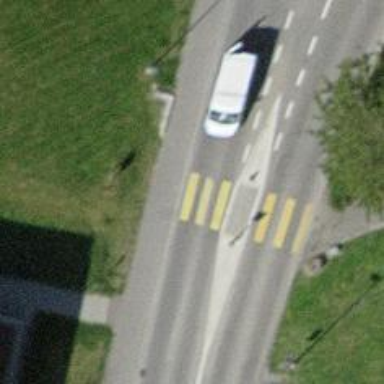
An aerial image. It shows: Zebra crossing on the road.